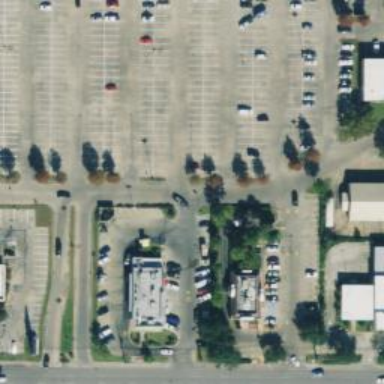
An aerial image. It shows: Parking space.